Field crop: maize
Growth stage: 2
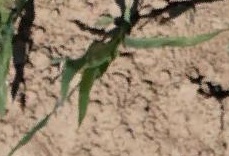
Species: maize